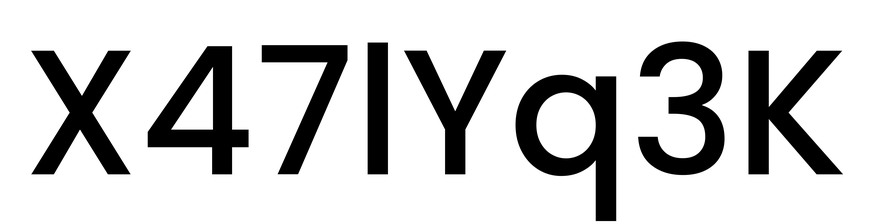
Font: Poppins-Medium